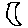
Label: moon